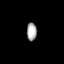
Tissue: prostate
Cell type: T cells
Senescence score: 0.3408
Nuclear area (px): 175
Mean DAPI intensity: 171.48